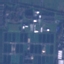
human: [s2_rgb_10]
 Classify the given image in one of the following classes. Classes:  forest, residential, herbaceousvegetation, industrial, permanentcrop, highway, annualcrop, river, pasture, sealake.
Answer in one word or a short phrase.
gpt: Industrial